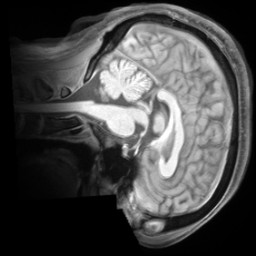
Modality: T1w
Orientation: sagittal